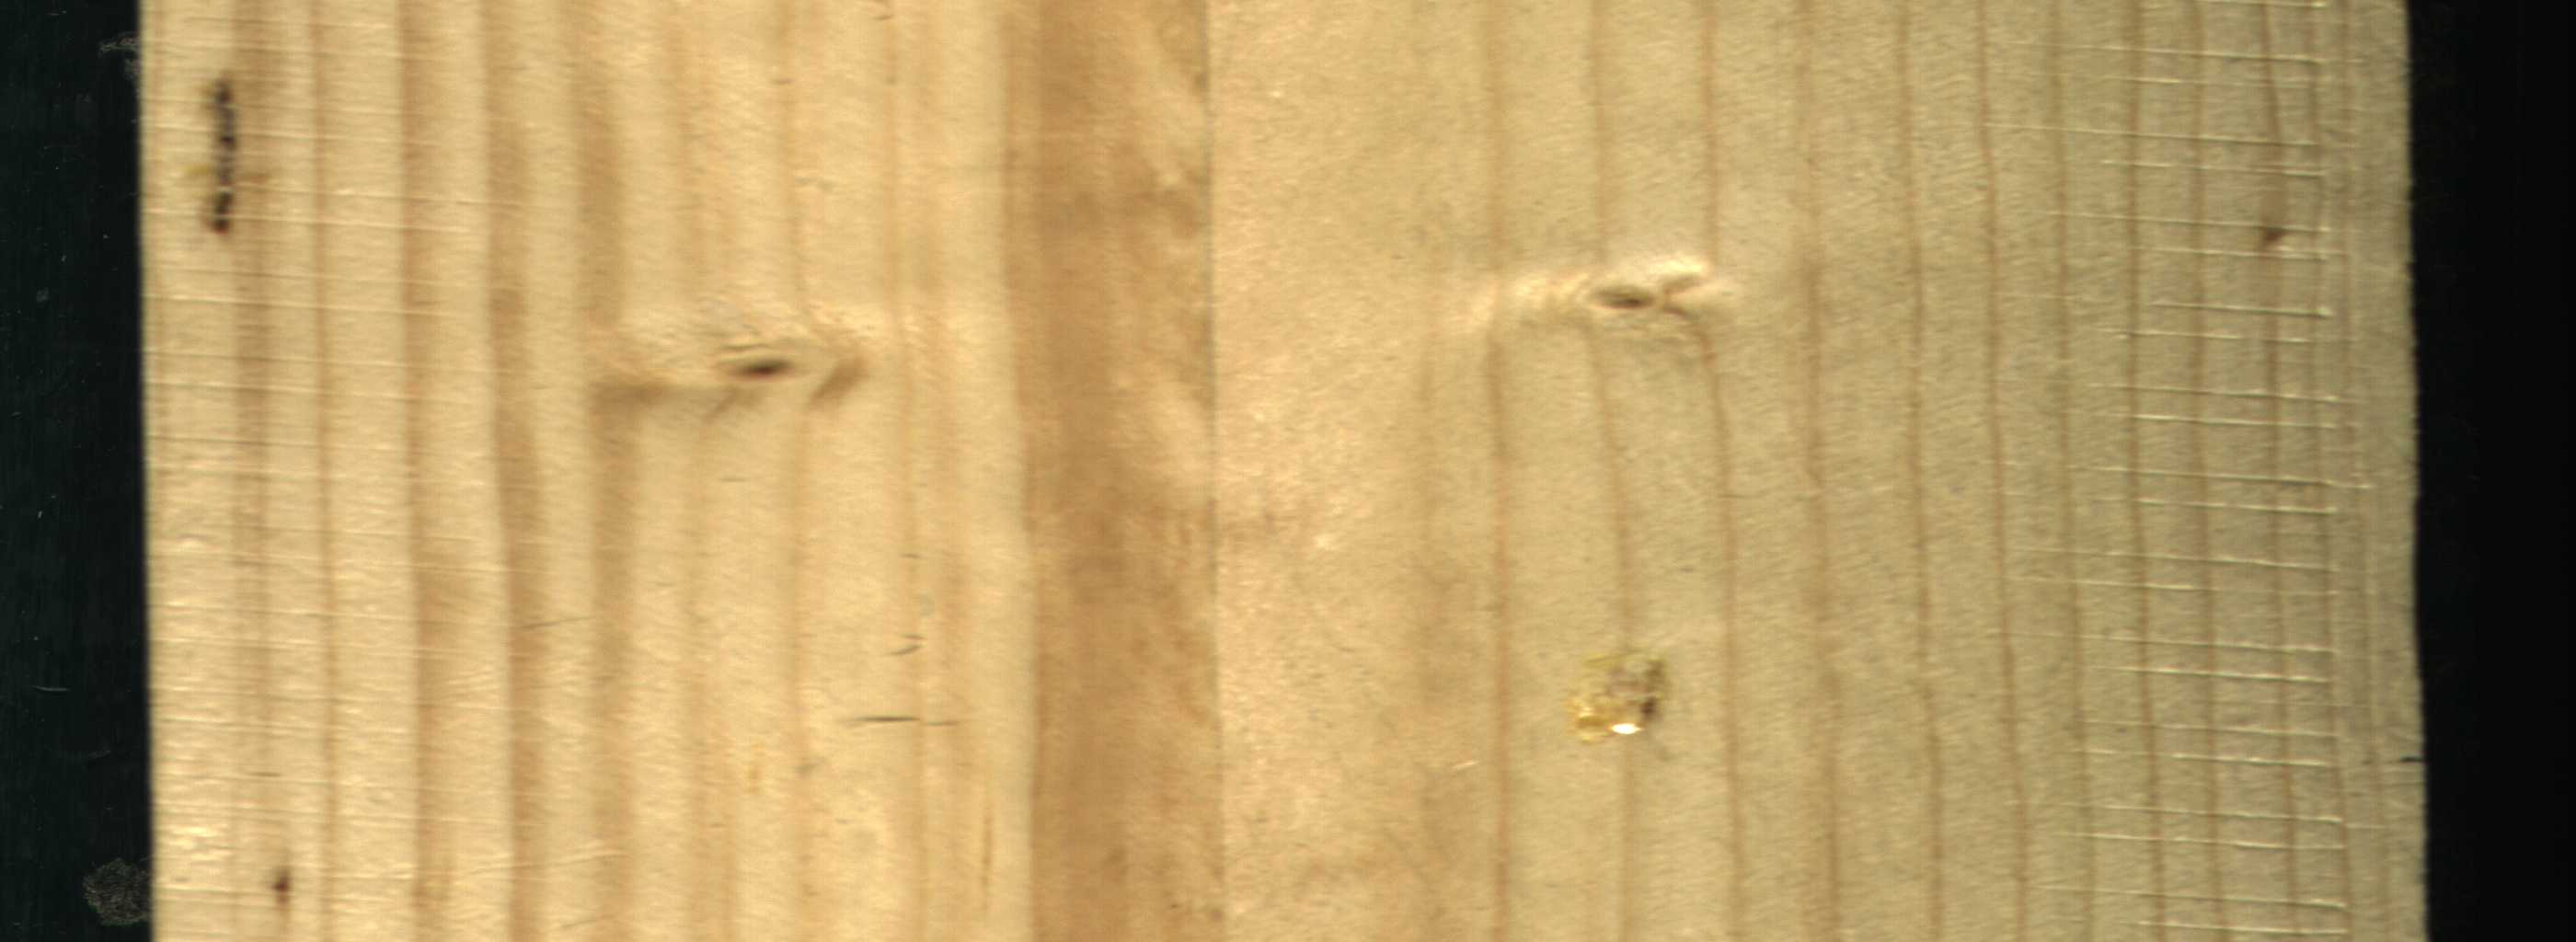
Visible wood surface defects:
resin
resin
Live_Knot
Live_Knot